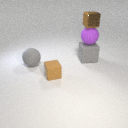
large gray rubber cube below small brown metal cube